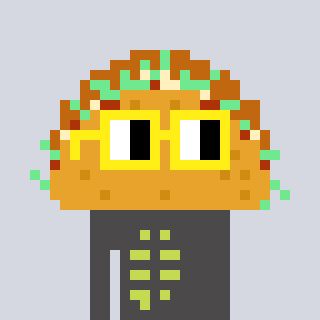
a pixel art character with square yellow glasses, a taco-shaped head and a grayscale-colored body on a cool background